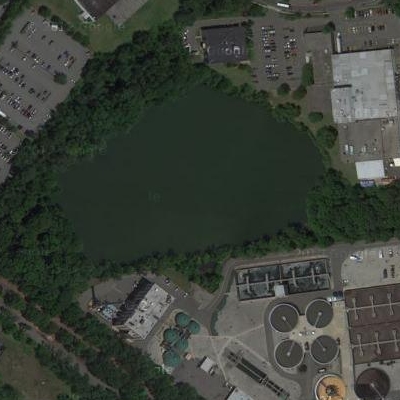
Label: RiverLake